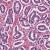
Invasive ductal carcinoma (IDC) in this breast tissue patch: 1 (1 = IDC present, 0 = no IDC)